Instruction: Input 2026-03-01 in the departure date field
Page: home
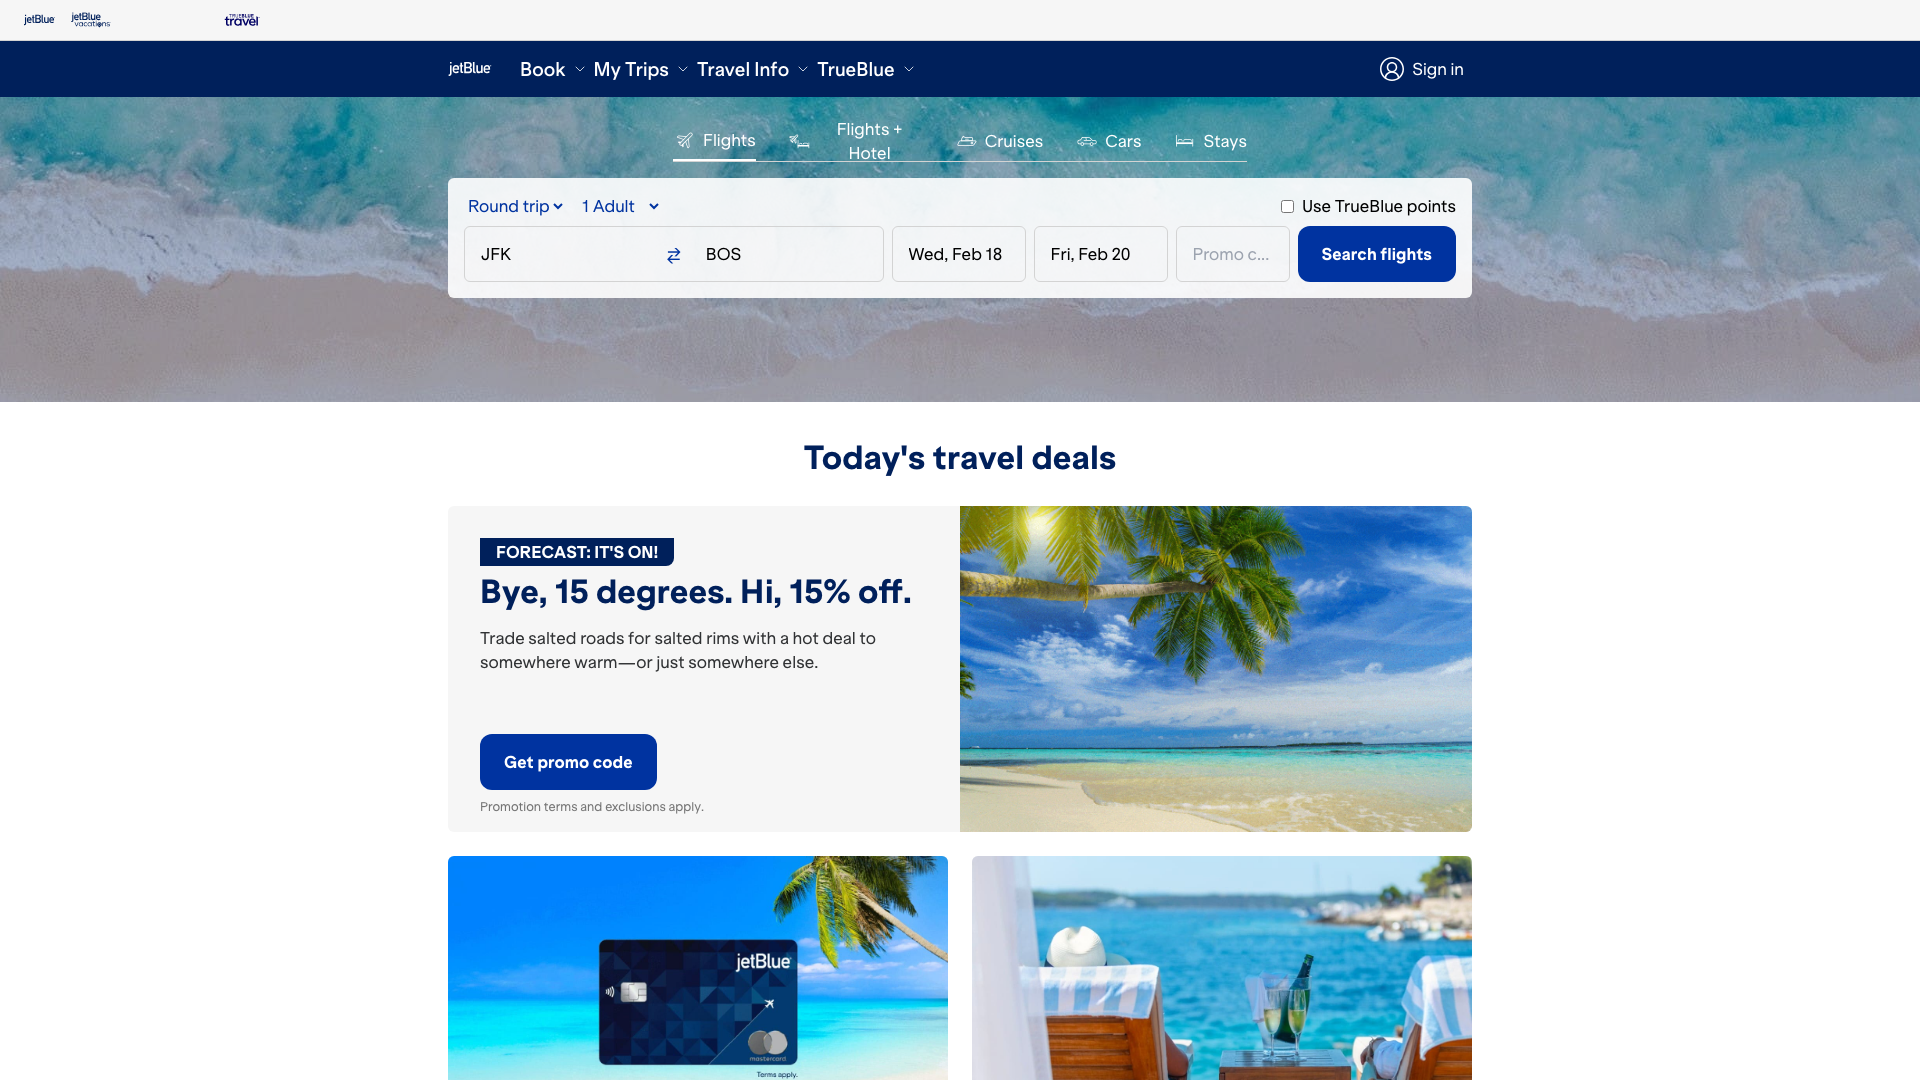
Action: type